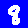
Digit: 8